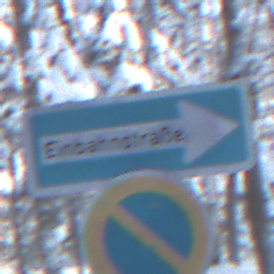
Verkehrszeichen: EinbahnstrasseRechtsweisend
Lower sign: EingeschraenktesHalteverbot
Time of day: MorningAfternoon
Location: Outdoor (Nature)
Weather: Clear
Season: Winter
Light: Natural